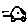
Label: car